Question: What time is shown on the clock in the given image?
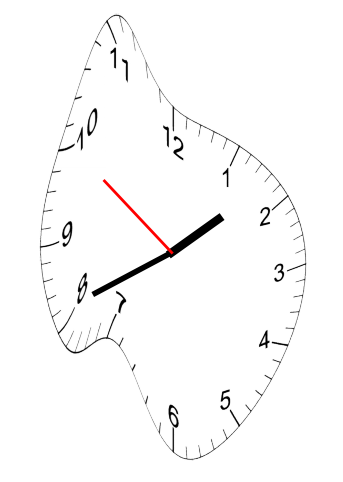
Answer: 01:40:50